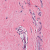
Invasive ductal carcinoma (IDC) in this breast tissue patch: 0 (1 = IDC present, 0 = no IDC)